Question: I'm trying to unwrapp a cylinder on a picture in matlab, as I need the red markers and the yellow threads (see picture attached) to be on a 2D-plane in line. I have tried a few approaches with "imtransform" but it doesn't seem to work.
I was also thinking of adding a grid on the cylinder so that I know how to adjust the transformation.
Did anyone have the same problem? I would be very happy to get some ideas of how to solve this problem.

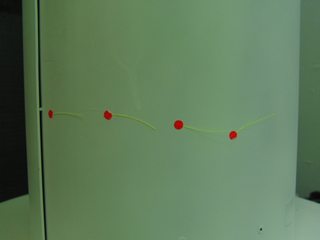
Answer: The can allow images to be rectified through a projective transform, but this assumes that the objects in the image lie on a planar surface. This is like taking a picture of a chessboard from two different angles. See the image below.
<URL>
The only reason the chessboard can be rectified is because it is planar. Because your cylinder is 3D, you cannot rectify the points.
It is possible to extract subimages from the cylinder, rectify each subimage, then stitch them back together.
First, get subimages by selecting points inbetween the red dots (shown as red o's on the image). Note that the bottom one are arbitrary. Then, pick the places where you want those red dots to end up shown as the (green x's).
<URL>
Next, rectify each subimage. Note that the red dots now lie on the green x's.
<URL>
First Sub image
<URL>
Second Sub-image
<URL>
Third Sub-image
Now stitch the image back together. Note that now, all the red dots lie on the same line.
<URL>
'''
close all; clear all; clc;
%Read image
im1 = imread('crCTbm.jpg');
%Location of your red dots
x1 = [49; 106; 178; 234];
y1 = [115 116 126 136];
%Red dots will be aligned on yline in the final image
yline = y1(1);
%Initialize cells
subim = cell(1,length(x1)-1); %Tracks parsed images
Transform = cell(1,length(x1)-1); %Projective transform for each subim
RectifiedIm = cell(1,length(x1)-1); %Rectified images
%Initialize boundaries of image (Due to warping, sometimes the images can
%stretch beyond the border of the original image)
xdataout = [1,1]; ydataout = [1,1];
t1 = figure; imshow(im1);
for ii = 1:length(x1)-1
%Extract a subimage defined by your red dots
tim = zeros(size(im1));
tim(:,x1(ii):x1(ii+1),:) = im1(:,x1(ii):x1(ii+1),:);
subim{ii} = tim;
%Define four points in the original image
originalpoints{ii} = [x1(ii),y1(ii);... %Red Dot
x1(ii+1),y1(ii+1);... %Red Dot
x1(ii),y1(ii)+50;... %Arbitrary point
x1(ii+1),y1(ii)+50]; %Arbitrary point
%Define where there four points should lie in the rectified image
correctedpoints{ii} = [x1(ii),yline;... %Red dot should stay on the same x-coordinate, but y-coordinate is shited to the yline
x1(ii+1),yline;... %Red dot should stay on the same x-coordinate, but y-coordinate is shited to the yline
x1(ii),yline+50;... %Rectilinear point
x1(ii+1),yline+50]; %Rectilinear point
%Plot the original and corrected coordinates on the image
figure(t1); hold on;
plot(originalpoints{ii}(:,1),originalpoints{ii}(:,2),'ro');
plot(correctedpoints{ii}(:,1),correctedpoints{ii}(:,2),'gx');
legend('Original Points','correctedpoints{ii}');
%Sometimes the rectified image extends beyond the borders of the
%original boundary. This finds the worst case scenario for warping and
%sets the boundaries to that
Transform{ii} = maketform('projective',originalpoints{ii},correctedpoints{ii});
[~,xdataim2t,ydataim2t]=imtransform(im1,Transform{ii});
% now xdataim2t and ydataim2t store the bounds of the transformed im2
xdataout=[min([1,xdataim2t(1),xdataout(1)]) max([size(im1,2),xdataim2t(2),xdataout(2)])];
ydataout=[min([1,ydataim2t(1),xdataout(1)]) max([size(im1,1),ydataim2t(2),xdataout(2)])];
end
%Rectify the images
rectifiedx = floor(xdataout(1)):ceil(xdataout(2))+1; %x-coordinates of new image
rectifiedy = floor(ydataout(1)):ceil(ydataout(2))+1; %y-coordinates of new image
for ii = 1:length(x1)-1
RectifiedIm{ii}=imtransform(subim{ii},Transform{ii},'XData',xdataout,'YData',ydataout);
figure; image(rectifiedx,rectifiedy,uint8(RectifiedIm{ii})); hold on;
plot(originalpoints{ii}(:,1),originalpoints{ii}(:,2),'ro');
plot(correctedpoints{ii}(:,1),correctedpoints{ii}(:,2),'gx');
legend('Original Points','Rectified Points');
end
%Stitch the subimages together
finalim = zeros(size(RectifiedIm{1}));
for ii = 1:length(RectifiedIm)
finalim = max(double(finalim),double(RectifiedIm{ii}));
end
figure; imshow(uint8(finalim));
'''
If you only care about aligning points in 1D, it is also possible to align them along .